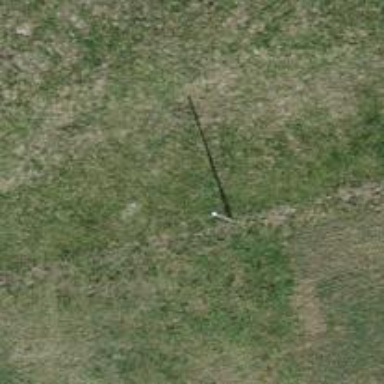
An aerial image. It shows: Power pole.